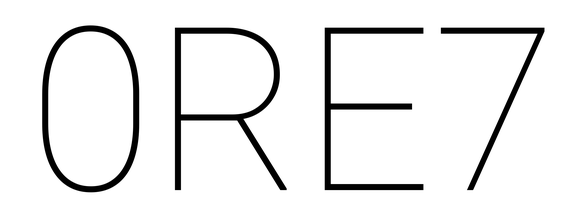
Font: Roboto_Thin